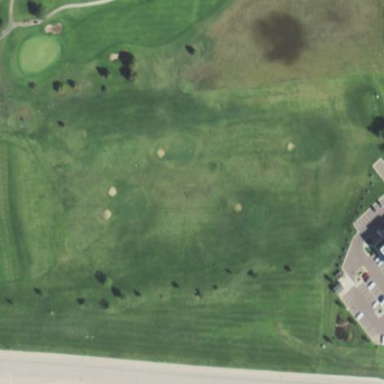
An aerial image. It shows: Grassy area designated for driving range golf.